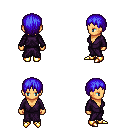
a pixel art fantasy rpg character, female body template, human, tanned skin, purple robe, teal pants, blue plain hairstyle, gold boots, four views (front, back, left, right), 2x2 character sprite sheet, small pixel art, hard edges, no anti-aliasing